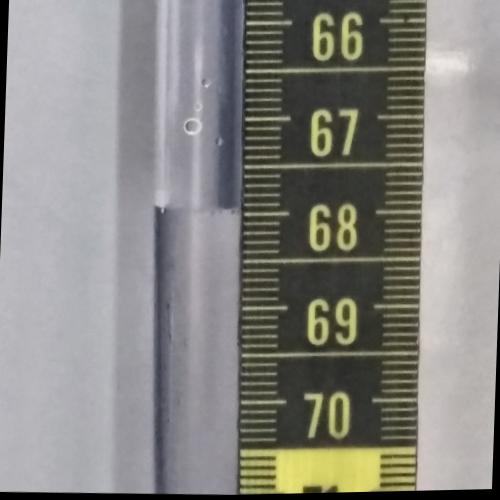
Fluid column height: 67.9 cm